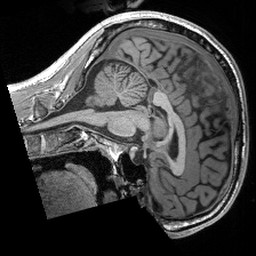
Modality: T1w
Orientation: sagittal
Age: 38
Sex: male
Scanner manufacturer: siemens
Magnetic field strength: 3 T
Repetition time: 2.4 s
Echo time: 0.00191 s